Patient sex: F
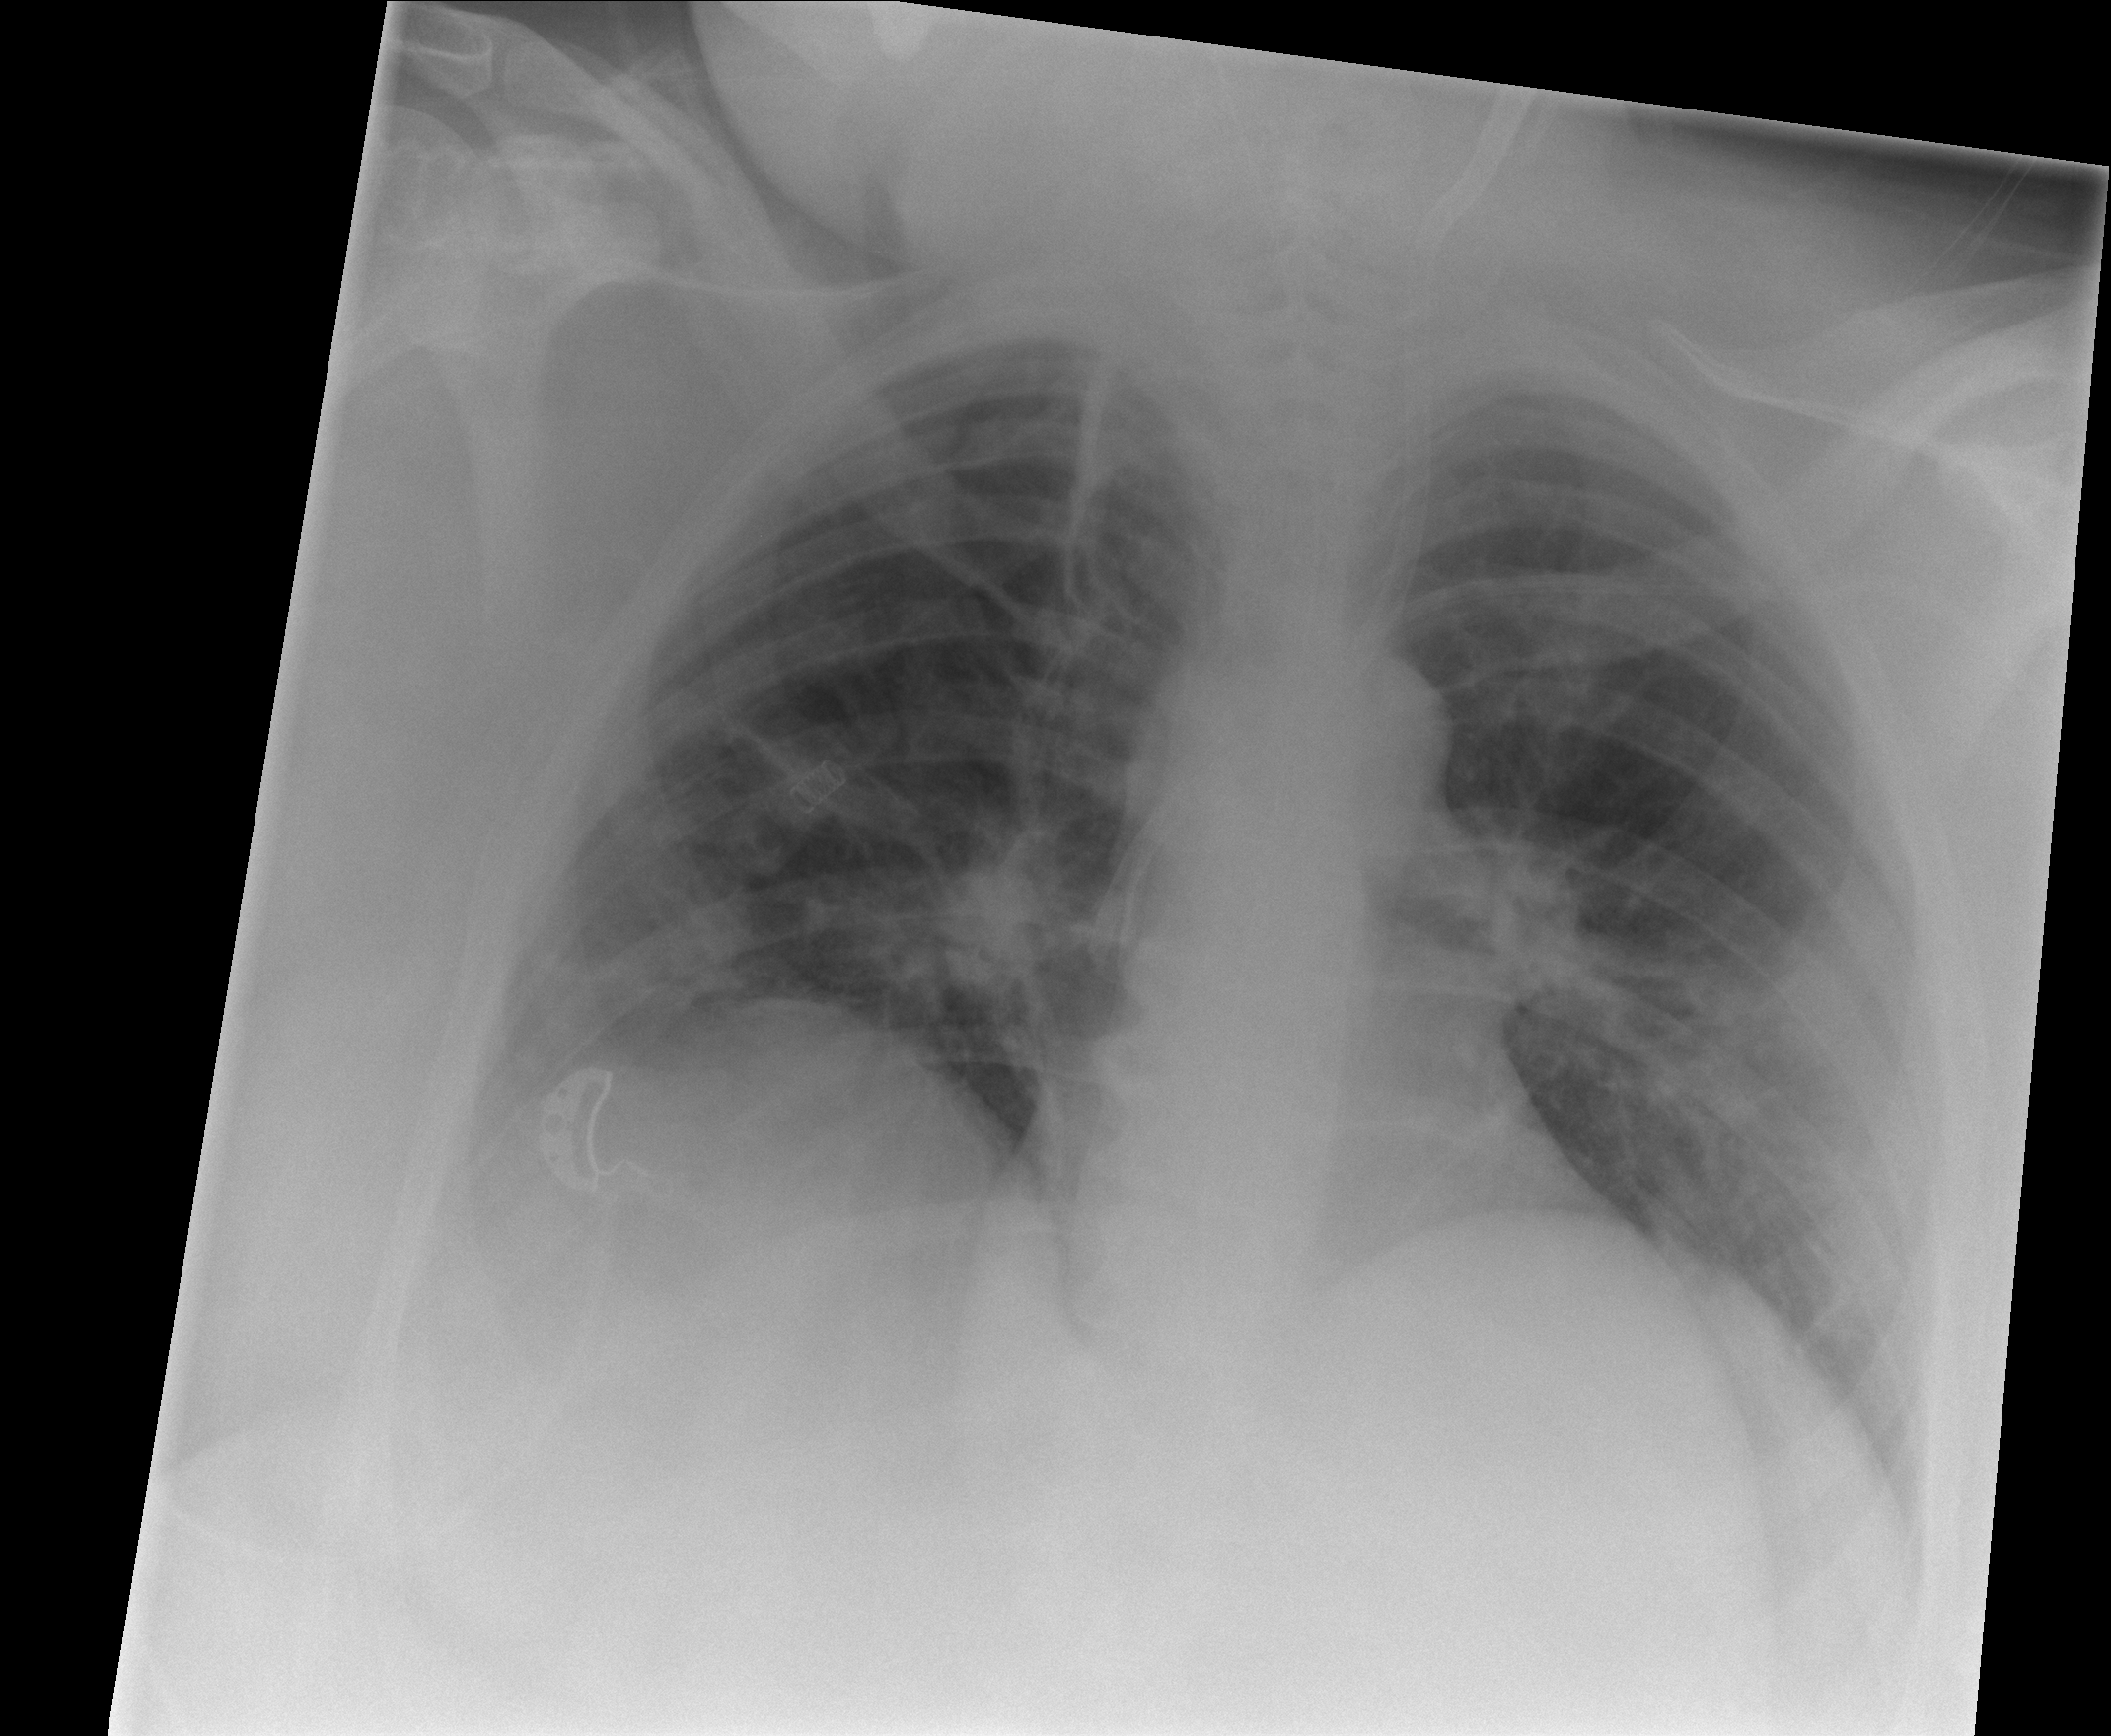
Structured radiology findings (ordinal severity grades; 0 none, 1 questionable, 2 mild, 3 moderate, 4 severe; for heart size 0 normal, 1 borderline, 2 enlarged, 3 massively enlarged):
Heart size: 0
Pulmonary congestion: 0
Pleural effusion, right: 2
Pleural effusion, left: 0
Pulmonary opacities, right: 0
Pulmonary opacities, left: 2
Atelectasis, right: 2
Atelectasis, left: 2